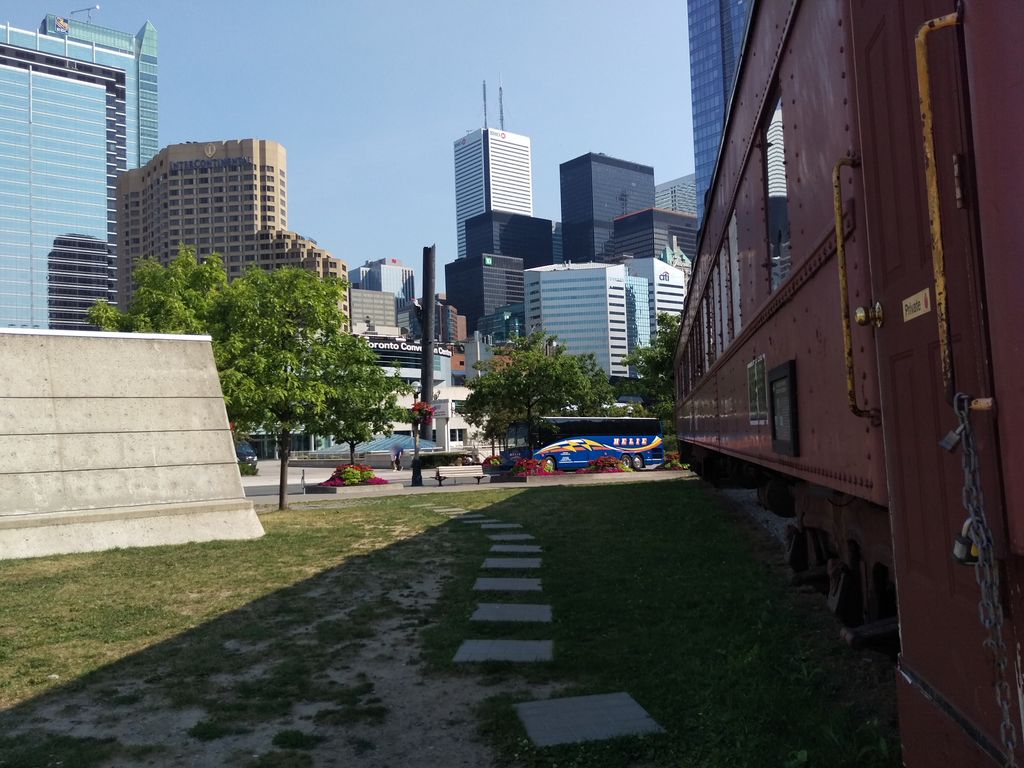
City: toronto